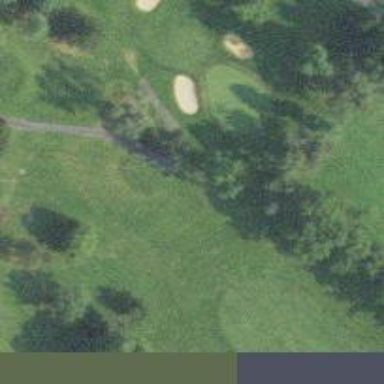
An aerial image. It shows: Footway that resembles golf path.